Question: guys how to create a addclass and removeclass in jquery? I just want to create a class name under the div when radio button selected? I attached the picture below for some example.

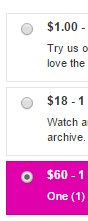
Answer: This will add the 'active' class to the containing DIV, and remove it from all the other DIVs around it.
'''
$(":radio").click(function() {
$(this).closest("div").addClass("active").
siblings("div.active").removeClass("active");
});
'''
'''
.active {
background-color: hotpink;
}
'''
'''
<script src="https://ajax.googleapis.com/ajax/libs/jquery/2.1.1/jquery.min.js"></script>
<div>
<input type="radio" name="radio">Button 1</div>
<div>
<input type="radio" name="radio">Button 2</div>
<div>
<input type="radio" name="radio">Button 3</div>
'''